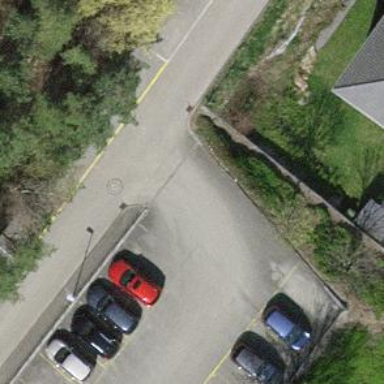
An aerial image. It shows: Parking aisle designated as service road.